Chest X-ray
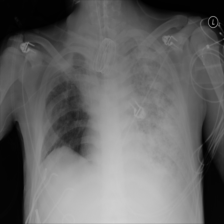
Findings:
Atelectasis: negative
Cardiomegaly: negative
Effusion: negative
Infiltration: negative
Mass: negative
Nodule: negative
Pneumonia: negative
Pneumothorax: negative
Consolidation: negative
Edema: negative
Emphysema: negative
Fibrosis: negative
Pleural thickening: negative
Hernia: negative